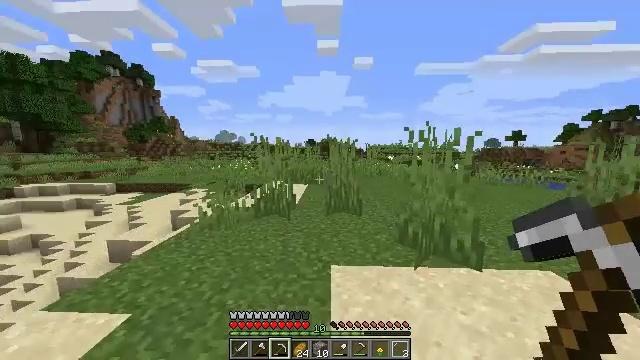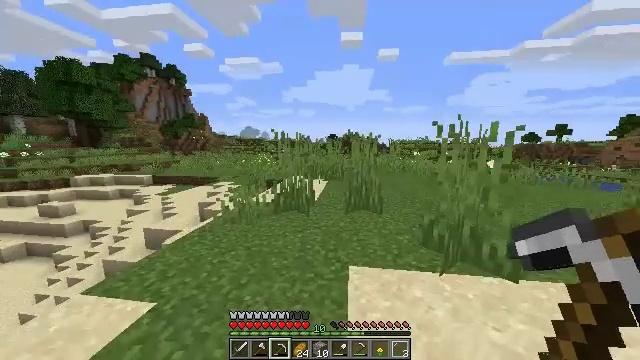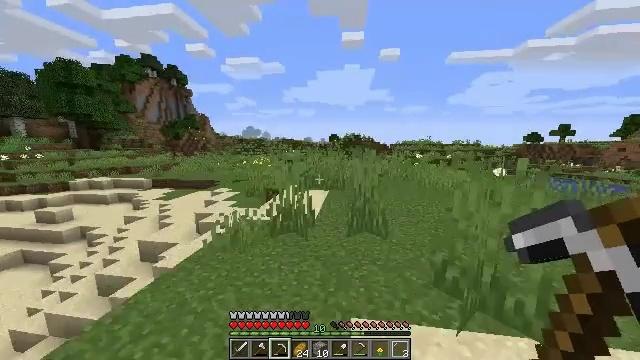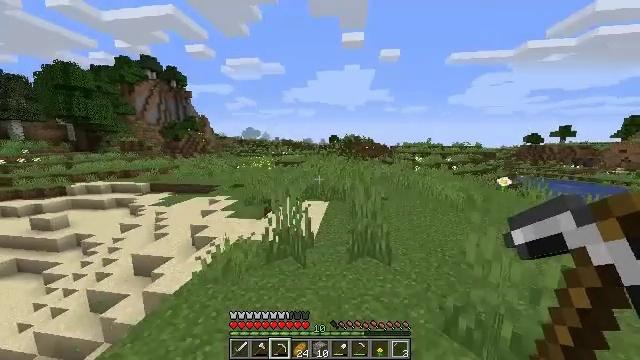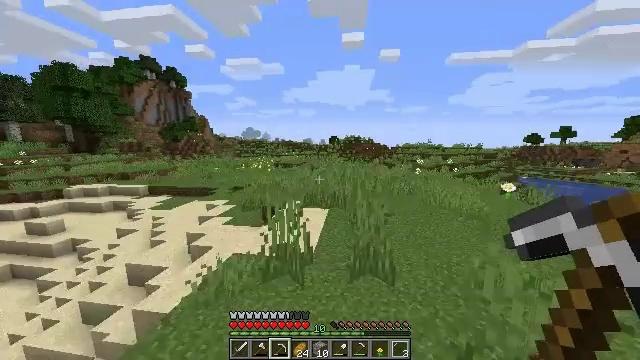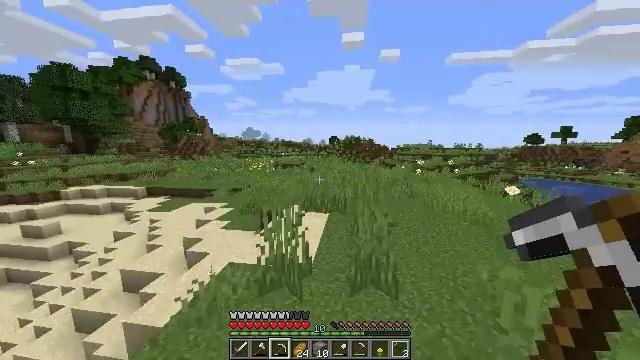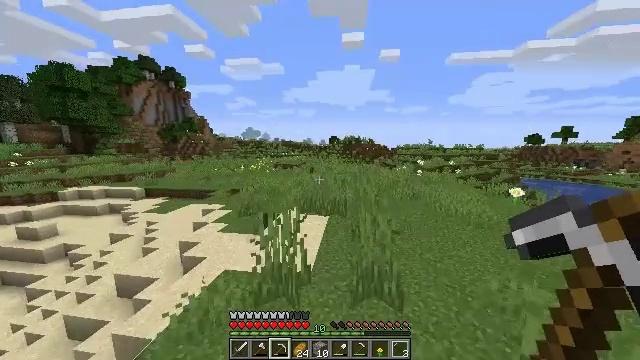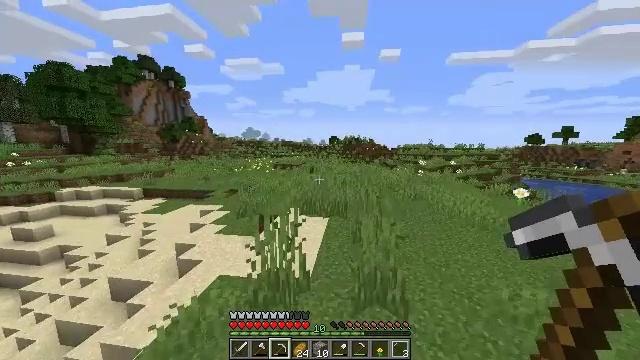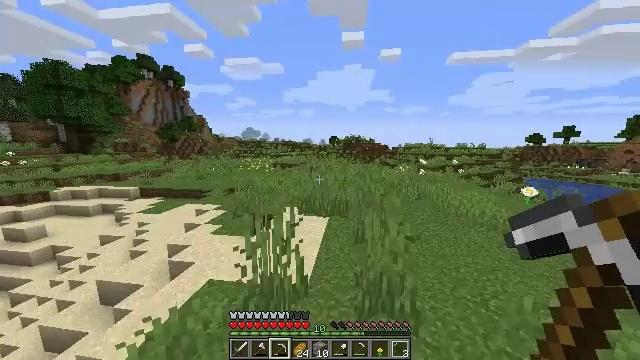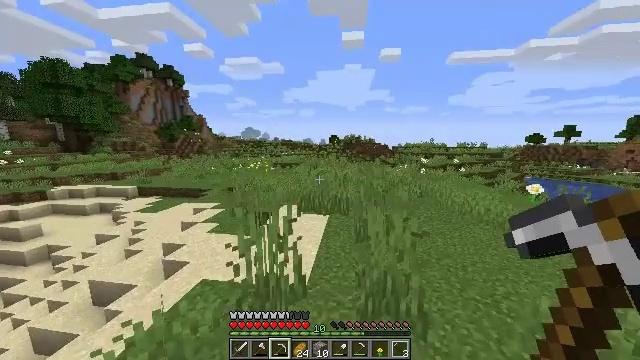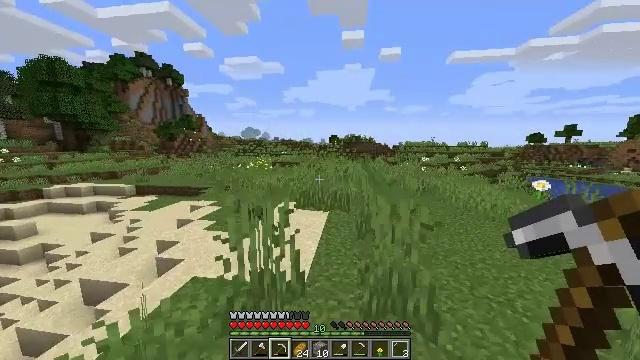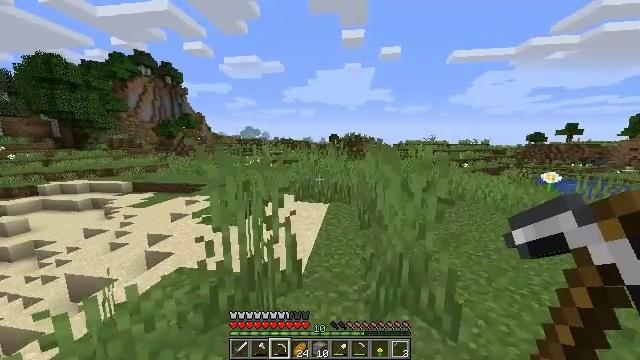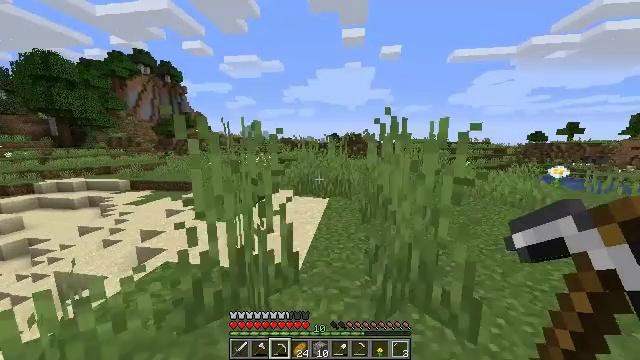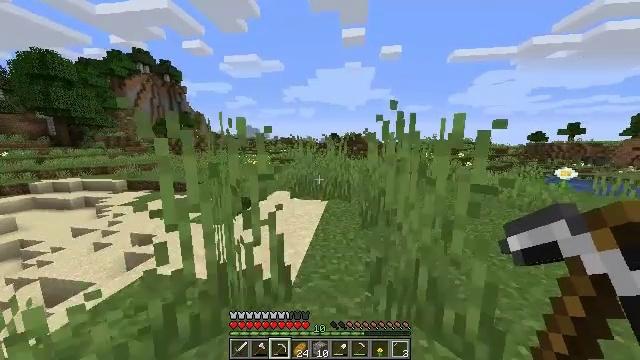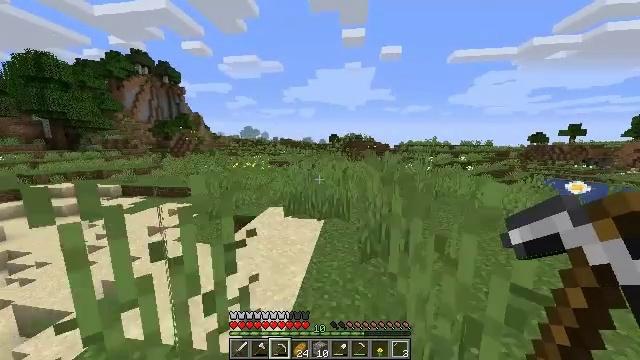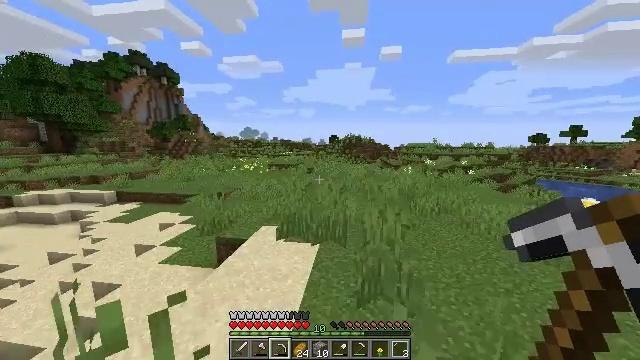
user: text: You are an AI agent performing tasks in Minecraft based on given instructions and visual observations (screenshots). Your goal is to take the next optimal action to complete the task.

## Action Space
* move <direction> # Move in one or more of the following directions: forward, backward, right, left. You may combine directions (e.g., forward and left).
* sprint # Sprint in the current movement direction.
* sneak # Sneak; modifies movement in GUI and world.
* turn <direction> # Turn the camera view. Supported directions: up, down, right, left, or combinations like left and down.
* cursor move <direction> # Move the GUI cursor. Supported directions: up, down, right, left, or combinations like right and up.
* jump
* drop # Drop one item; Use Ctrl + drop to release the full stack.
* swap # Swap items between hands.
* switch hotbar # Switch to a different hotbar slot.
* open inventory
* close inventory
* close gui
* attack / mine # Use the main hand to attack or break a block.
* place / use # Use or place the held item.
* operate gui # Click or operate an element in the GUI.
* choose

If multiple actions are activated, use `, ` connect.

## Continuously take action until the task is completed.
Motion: motion action
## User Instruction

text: Remove oak leaves from branches.
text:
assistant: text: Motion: move forward, turn left and down, jump
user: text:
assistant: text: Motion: move forward, jump
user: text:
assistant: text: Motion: move forward, jump
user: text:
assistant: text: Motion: move forward, jump
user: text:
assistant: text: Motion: move forward, jump
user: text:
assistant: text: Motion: move forward, jump
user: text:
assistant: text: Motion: move forward, jump
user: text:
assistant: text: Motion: move forward, jump
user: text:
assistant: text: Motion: move forward, jump
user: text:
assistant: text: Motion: move forward, jump
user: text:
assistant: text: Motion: move forward, jump
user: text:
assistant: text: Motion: move forward and move right, jump
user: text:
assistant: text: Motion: move forward and move right, jump
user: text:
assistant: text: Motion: move forward and move right, jump
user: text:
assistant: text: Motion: move forward and move right, jump
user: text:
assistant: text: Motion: move forward and move right, jump
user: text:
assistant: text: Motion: move forward and move right, jump
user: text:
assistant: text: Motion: move forward, jump
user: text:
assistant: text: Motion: move forward, jump
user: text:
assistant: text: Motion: move forward, jump
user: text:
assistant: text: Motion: move forward, jump
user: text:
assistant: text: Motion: move forward, jump
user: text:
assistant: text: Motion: move forward, jump
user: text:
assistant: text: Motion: move forward, jump
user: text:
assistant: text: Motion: move forward, jump
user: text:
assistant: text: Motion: move forward, jump
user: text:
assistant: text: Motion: move forward, jump
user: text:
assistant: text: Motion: move forward, jump
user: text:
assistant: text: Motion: move forward, jump
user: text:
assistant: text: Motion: move forward, jump